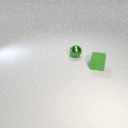
small green metal sphere to the left of small green rubber cube